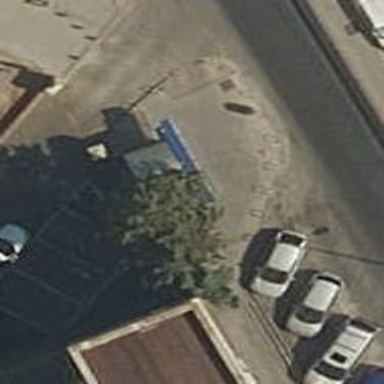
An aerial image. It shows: Kiosk shop.